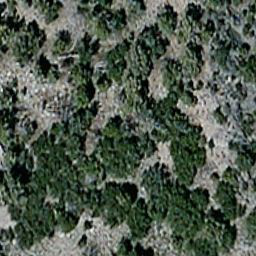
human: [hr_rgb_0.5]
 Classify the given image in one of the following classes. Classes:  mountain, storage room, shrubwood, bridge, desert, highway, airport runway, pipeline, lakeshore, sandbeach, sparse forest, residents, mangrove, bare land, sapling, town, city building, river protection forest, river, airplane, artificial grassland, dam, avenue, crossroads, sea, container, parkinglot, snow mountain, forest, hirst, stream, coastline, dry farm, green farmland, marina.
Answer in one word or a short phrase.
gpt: sparse forest